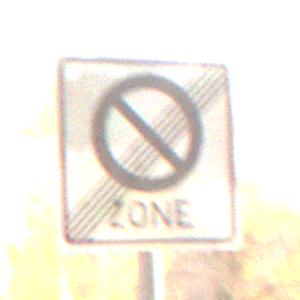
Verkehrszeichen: EndeEingeschraenktesHalteverbotZone
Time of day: SunriseSunset
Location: Roofed (Suburban)
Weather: Clear
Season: NotSpecified
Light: Natural